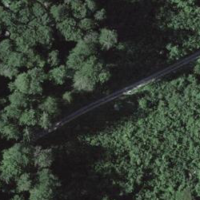
EUNIS habitat code: 41
Species observed at this site:
Lithospermum officinale